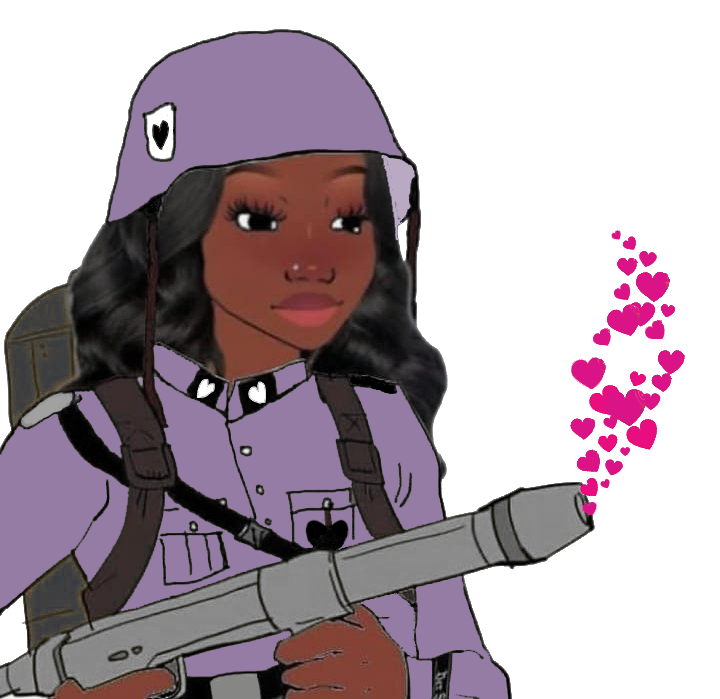
Label: 5_Blackjak